Разрабатывая кинетическую теорию газов, Клаузиус ввел в уравнение состояния 1 моля идеального газа поправку $b$, которая имеет смысл собственного объема молекул газа: $$ p(V-b)=R T $$ Процесс $1-2$ (см. рисунок) производится сначала с одним молем идеального газа, а затем с одним молем газа Клаузиуса.
Найдите разность $\Delta T$ максимальных температур газов в этих опытах, а также укажите, какая из них больше. Известно, что $p_{0}=1.51~МПа$, $b=44~см^{3}~\ll V_{0}$, $R=8.310~Дж/(моль \cdot К)$.
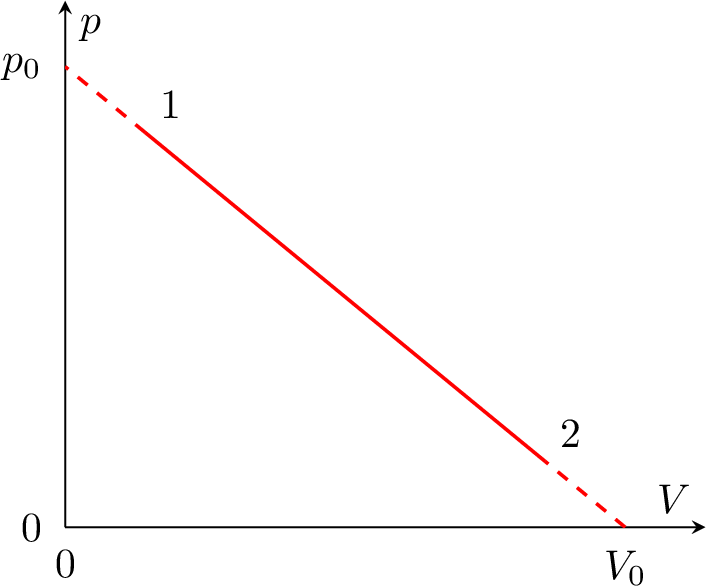
Решение: В рассматриваемом процессе $$ p=p_{0}\left(1-\frac{V}{V_{0}}\right) . $$ Температура газа Клаузиуса: $$ T=\frac{p(V-b)}{R}=-\frac{p_{0}}{R V_{0}}\left(V^{2}-\left(V_{0}+b\right) V+V_{0} b\right). $$ Температура достигает своего максимального значения, когда производная $d T / d V=0$. Это происходит при $V=\left(V_{0}+b\right) / 2$. Получаем максимальную температуру $T_{K}$ газа Клаузиуса: $$ T_{K}=\frac{p_{0} V_{0}}{4 R}\left(1-\frac{b}{V_{0}}\right)^{2} \approx \frac{p_{0} V_{0}}{4 R}\left(1-\frac{2 b}{V_{0}}\right). $$ Максимальную температуру $T_{Id}$ в процессе с идеальным газом можно вычислить, выполнив предельный переход $b \rightarrow 0$: $$ T_{\mathrm{Id}}=\frac{p_{0} V_{0}}{4 R} $$ Таким образом, максимальная температура в процессе с идеальным газом на $$ \Delta T=T_{\mathrm{Id}}-T_{K} \approx \frac{p_{0} b}{2 R} \approx 4.0~К $$ больше, чем в процессе с газом Клаузиуса.
Ответ: $$ \Delta T\approx \frac{p_{0} b}{2 R} \approx 4.0~К $$
Темы:
T, Термодинамика, Всероссийские, Температура, Реальный газ